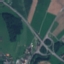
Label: Highway